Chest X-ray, PA view. Patient: 65 years old, sex M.
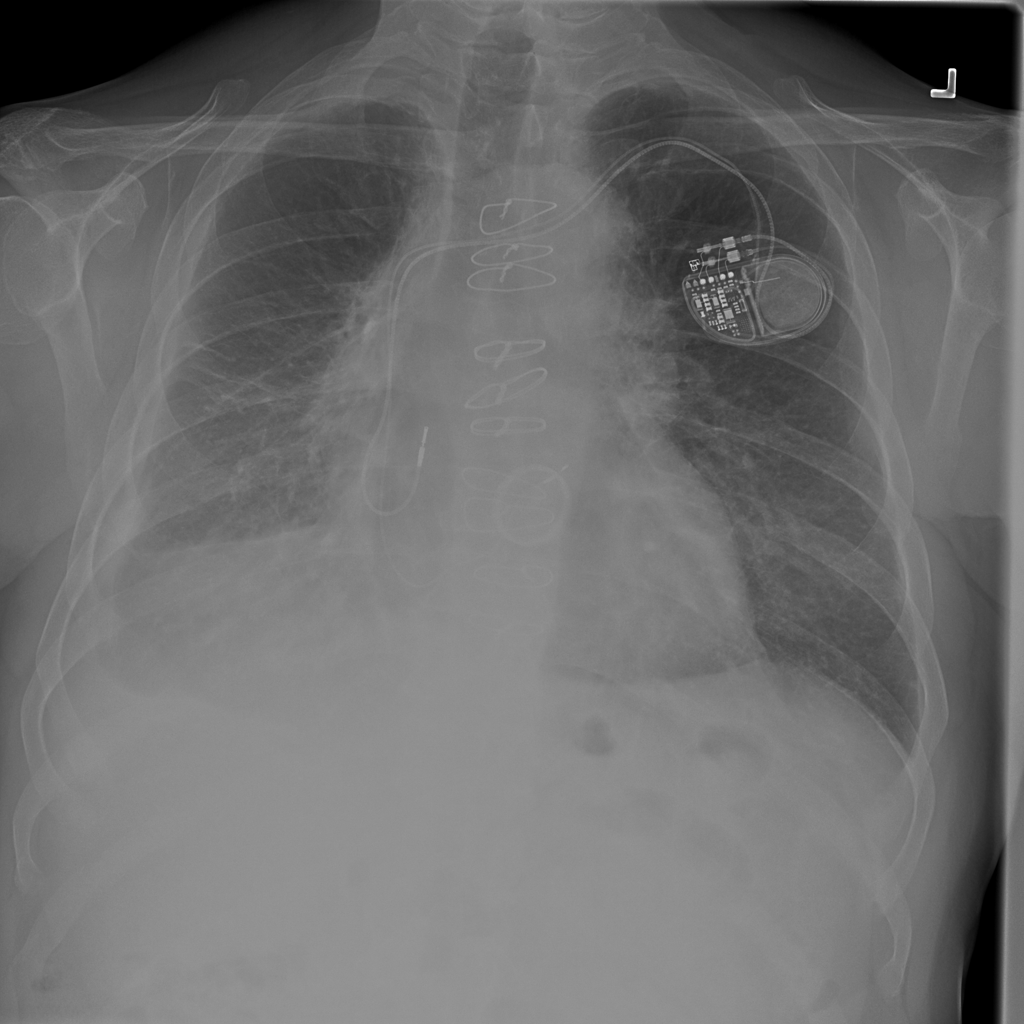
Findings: Mass, Pleural_Thickening